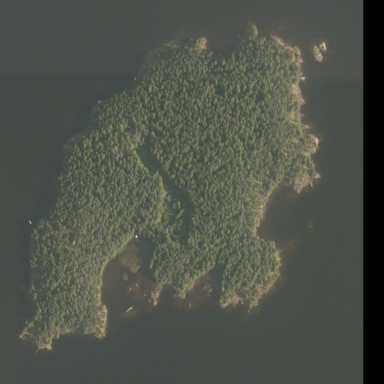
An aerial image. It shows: Image showing island.